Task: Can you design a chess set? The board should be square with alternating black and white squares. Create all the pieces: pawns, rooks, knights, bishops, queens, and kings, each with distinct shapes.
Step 2474:
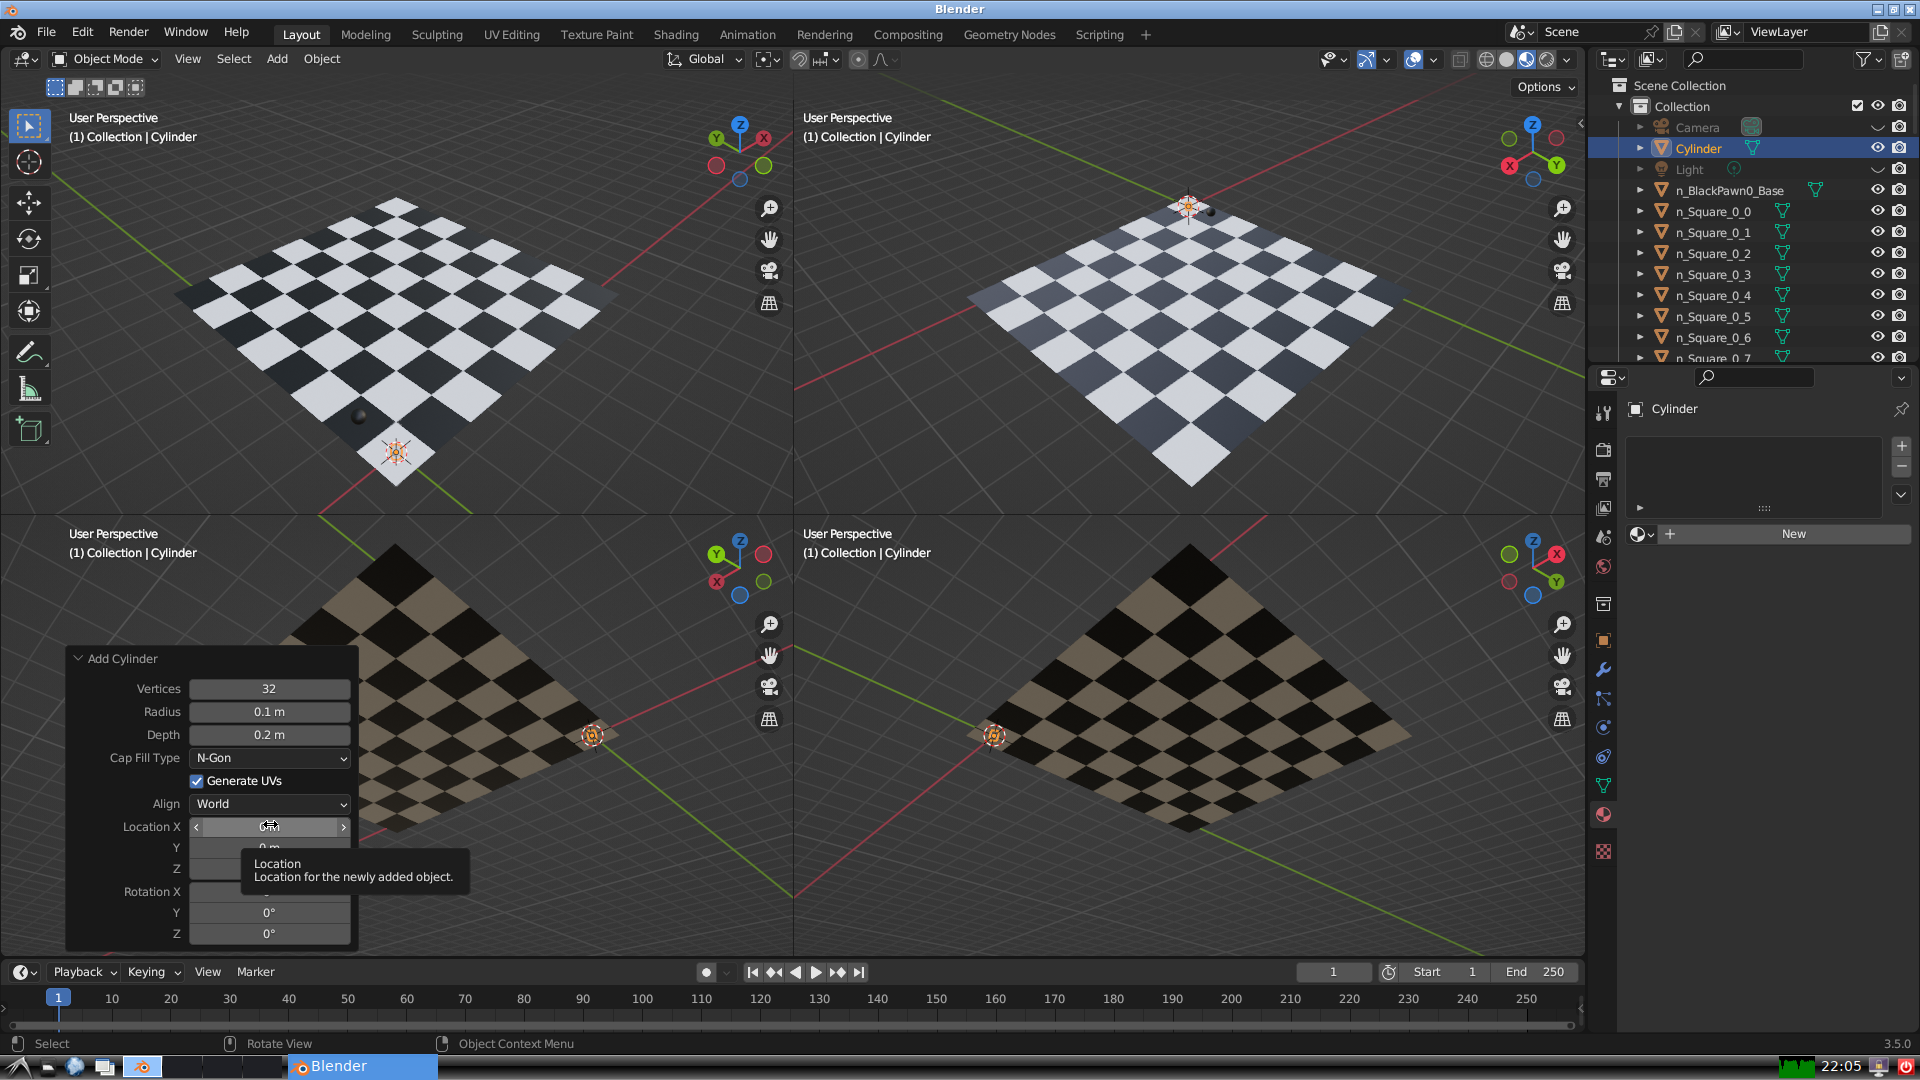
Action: click: no